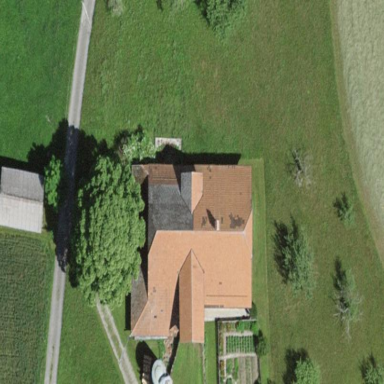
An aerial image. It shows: Farm building.